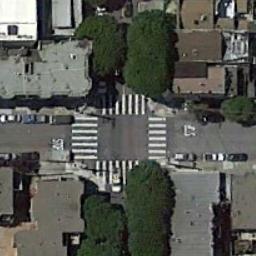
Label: intersection